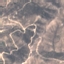
Label: HerbaceousVegetation